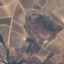
Land use / land cover class: PermanentCrop